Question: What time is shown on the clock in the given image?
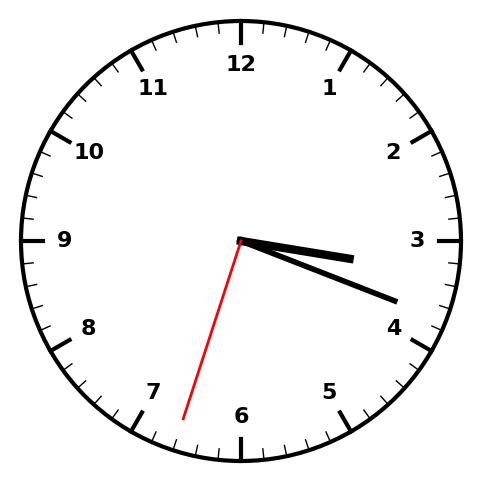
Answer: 03:18:33